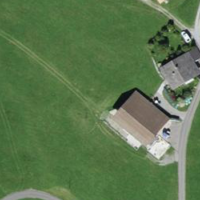
EUNIS habitat code: 25
Species observed at this site:
Galeopsis tetrahit